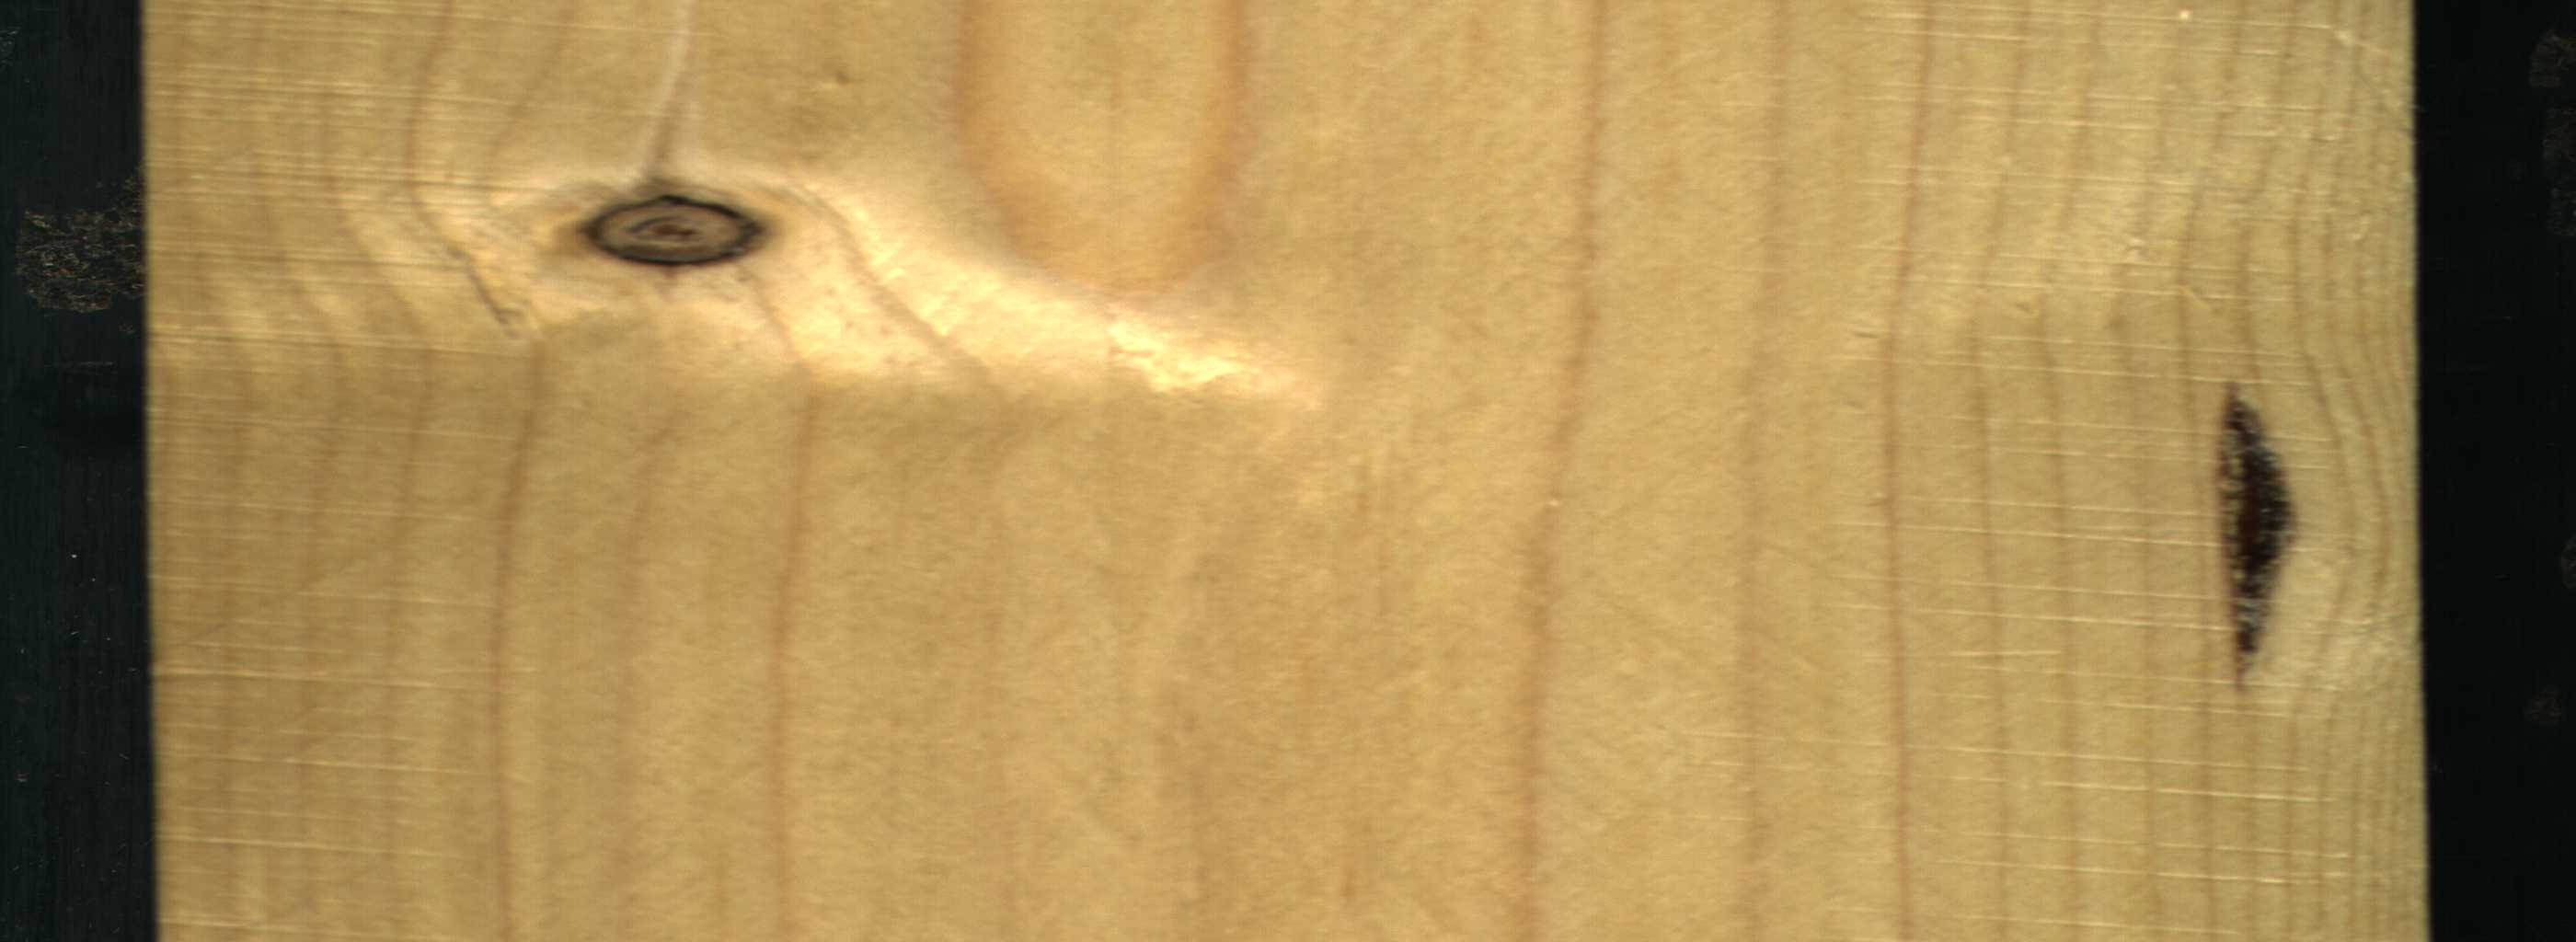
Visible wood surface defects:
resin
Dead_Knot